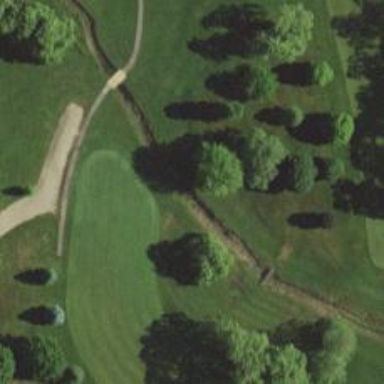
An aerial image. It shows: Water hazard on golf course.